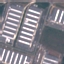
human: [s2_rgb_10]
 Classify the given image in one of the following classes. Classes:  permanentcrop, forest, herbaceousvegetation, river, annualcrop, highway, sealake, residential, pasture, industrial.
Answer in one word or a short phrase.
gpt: Industrial